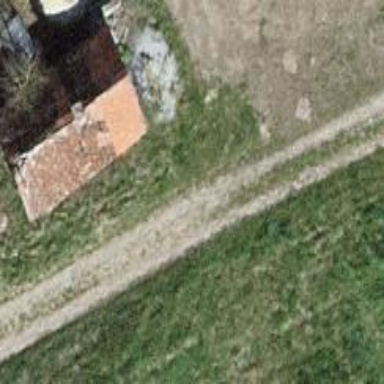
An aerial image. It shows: Shed building.